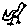
Label: bird